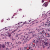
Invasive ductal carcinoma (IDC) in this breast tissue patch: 0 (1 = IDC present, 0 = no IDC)